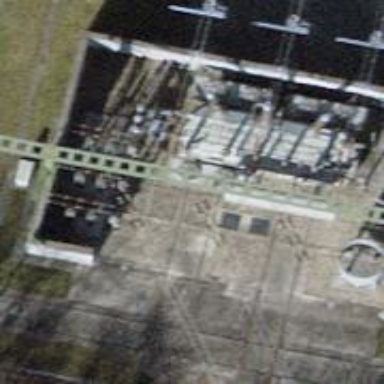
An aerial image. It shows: Insulator used in power systems.